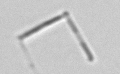
Label: Nanoneis